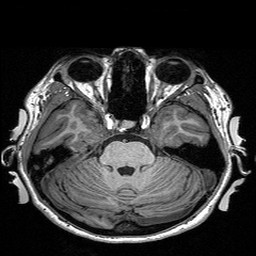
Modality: T1w
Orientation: coronal